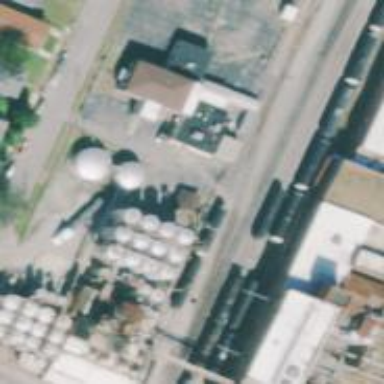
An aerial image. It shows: Rail spur service.